Question: Very new to C++ and having problems returning a vector. I put a breakpoint and the array is correct (populated with all the objects I would expect from the query). But when it returns I get an error:
EXC_BAD_ACCESS
on line m_pComponentContainer->removeAll();
from CCNode.cpp
Which is strange since this is a base class (does NOT inherit from any kind of CC object) although I am extensively using the Cocos2dx framework, its not included in this class.
Im fairly sure this is because something is being deallocated. However like I said Im very new to C++ and not really sure where the problem is. I was hoping to get a little further in development before I had to start worrying about memory management.
'''
int numberOfCards = DatabaseHelper::getNumberOfCards();
//cant be zero
assert(numberOfCards);
std::vector<CardSlot> returnArray(numberOfCards);
sqlite3_stmt * statement;
if (sqlite3_open(this->dbpath.c_str(),&this->cardWarsDB) == SQLITE_OK)
{
const char* query_stmt = "select ID, HP, MP, AbilityText from Cards WHERE ID IN (SELECT DISTINCT cardsID FROM Deck WHERE name = 'All')";
if (sqlite3_prepare_v2(this->cardWarsDB, query_stmt, -1, &statement, NULL) == SQLITE_OK)
{
while (sqlite3_step(statement) == SQLITE_ROW)
{
CardSlot *aCard;
const char* cardID = (const char*)sqlite3_column_text(statement, 0);
const char* cardHP = (const char*)sqlite3_column_text(statement, 1);
const char* cardMP = (const char*)sqlite3_column_text(statement, 2);
const char* cardAbility = (const char*)sqlite3_column_text(statement, 3);
if (cardID != NULL) {
std::string imageName = ".png";
imageName = cardID + imageName;
aCard = (CardSlot *)CardSlot::spriteWithFile(imageName.c_str());
}
if (cardID != NULL) {
aCard->cardID = std::string(cardID);
cocos2d::CCLog("DB returned results, cardID: %s",aCard->cardID.c_str());
}
if (cardHP != NULL) {
aCard->cardHP = std::string(cardHP);
cocos2d::CCLog("DB returned results, cardHP: %s",aCard->cardHP.c_str());
}
if (cardMP != NULL) {
aCard->cardMP = std::string(cardMP);
cocos2d::CCLog("DB returned results, cardMP: %s",aCard->cardMP.c_str());
}
if (cardAbility != NULL) {
aCard->cardAbility = std::string(cardAbility);
cocos2d::CCLog("DB returned results, cardAbility: %s",aCard->cardAbility.c_str());
}
numberOfCards--;
returnArray[numberOfCards] = *aCard;
}
sqlite3_finalize(statement);
}
sqlite3_close(this->cardWarsDB);
return returnArray;
}
'''
Here is a screenshot of the stack trace. I was just looking at it, and it seems that it is the CardSlot objects are the culprits.
But still dont know how to "retain" them, but Ill look at some Cocos documentation.

<URL>
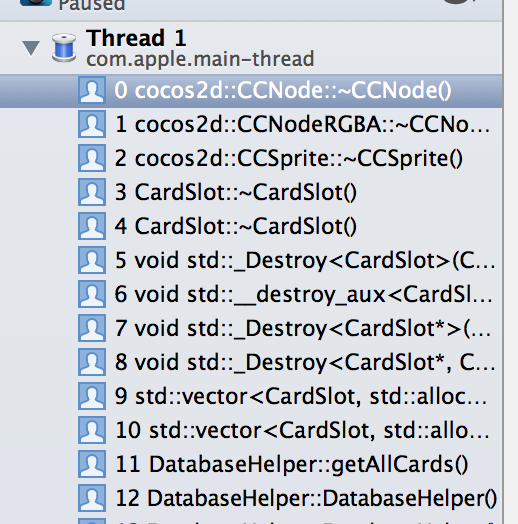
Answer: I have edited the code to use more pointers rather then passing around and filling my array with objects. However I think a big thing that helped fix it was using 'cocos2d::CCArray' instead of a 'std::vector.' Most of my classes are children of Cocos2d classes (CCSprites, and CCLayers) and so using its own array data type makes sense.
'''
cocos2d::CCArray DatabaseHelper::getAllCards()
{
int numberOfCards = DatabaseHelper::getNumberOfCards();
//cant be zero
assert(numberOfCards);
cocos2d::CCArray returnArray(numberOfCards);
sqlite3_stmt * statement;
if (sqlite3_open(this->dbpath.c_str(),&this->cardWarsDB) == SQLITE_OK)
{
const char* query_stmt = "select ID, HP, MP, AbilityText from Cards WHERE ID IN (SELECT DISTINCT cardsID FROM Deck WHERE name = 'All')";
if (sqlite3_prepare_v2(this->cardWarsDB, query_stmt, -1, &statement, NULL) == SQLITE_OK)
{
while (sqlite3_step(statement) == SQLITE_ROW)
{
CardSlot* aCard;
const char* cardID = (const char*)sqlite3_column_text(statement, 0);
const char* cardHP = (const char*)sqlite3_column_text(statement, 1);
const char* cardMP = (const char*)sqlite3_column_text(statement, 2);
const char* cardAbility = (const char*)sqlite3_column_text(statement, 3);
if (cardID != NULL) {
std::string imageName = ".png";
imageName = cardID + imageName;
aCard = CardSlot::spriteWithFile(imageName.c_str());
}
if (cardID != NULL) {
aCard->cardID = std::string(cardID);
cocos2d::CCLog("DB returned results, cardID: %s",aCard->cardID.c_str());
}
if (cardHP != NULL) {
aCard->cardHP = std::string(cardHP);
cocos2d::CCLog("DB returned results, cardHP: %s",aCard->cardHP.c_str());
}
if (cardMP != NULL) {
aCard->cardMP = std::string(cardMP);
cocos2d::CCLog("DB returned results, cardMP: %s",aCard->cardMP.c_str());
}
if (cardAbility != NULL) {
aCard->cardAbility = std::string(cardAbility);
cocos2d::CCLog("DB returned results, cardAbility: %s",aCard->cardAbility.c_str());
}
numberOfCards--;
returnArray.addObject(aCard);
}
sqlite3_finalize(statement);
}
sqlite3_close(this->cardWarsDB);
return returnArray;
}
//incase sql fails, close db and created a "FAILED" card
sqlite3_close(this->cardWarsDB);
cocos2d::CCLog("DB returned error: cant open char catagories file");
cocos2d::CCArray failedReturnArray(1);
CardSlot * aCard;
aCard->cardID = std::string("FAILED");
aCard->cardHP = std::string("FAILED");
aCard->cardMP = std::string("FAILED");
aCard->cardAbility = std::string("FAILED");
failedReturnArray.addObject(aCard);
return failedReturnArray;
}
'''
Also in case anyone cares here is CardSlot (not much to it, only built the constructor at this time):
'''
CardSlot * CardSlot::spriteWithFile(const char *pszFileName)
{
CCLOG("CardSlot::spriteWithFile");
CardSlot * aCard = new CardSlot();
if (aCard && aCard->initWithFile(pszFileName))
{
aCard->cardID = pszFileName;
aCard->scheduleUpdate();
aCard->autorelease();
return aCard;
}
CC_SAFE_DELETE(aCard);
return NULL;
}
'''
The only thing Im concerned about is that I think my CCArray should be a pointer. But its working now and learning all the memory management "tricks of the trade" will come in time, the more I work with C++
Thanks @nneonneo for all the help Im sure your fix would have worked and I tried but no matter what I did couldnt get the vector to work. I 1up'd you as much as I could but really this is the "Answer" I implemented.